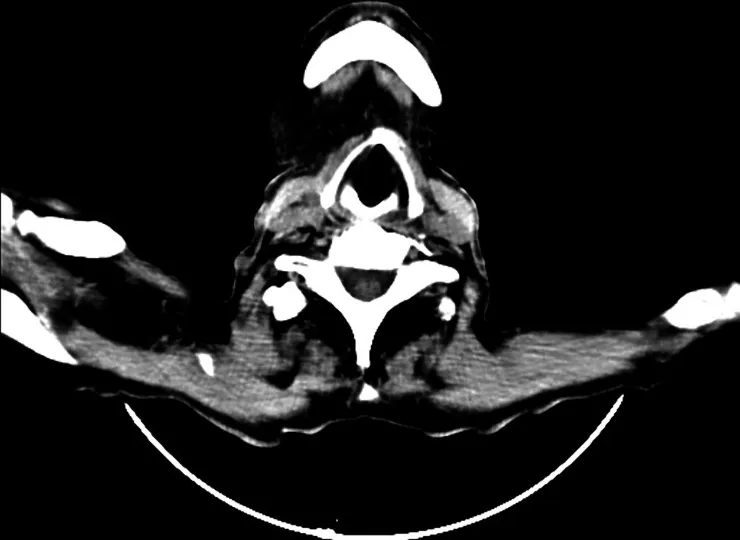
Heterogeneously enhancing irregular soft tissue density lesion in the right submandibular space.
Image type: radiology (ct)